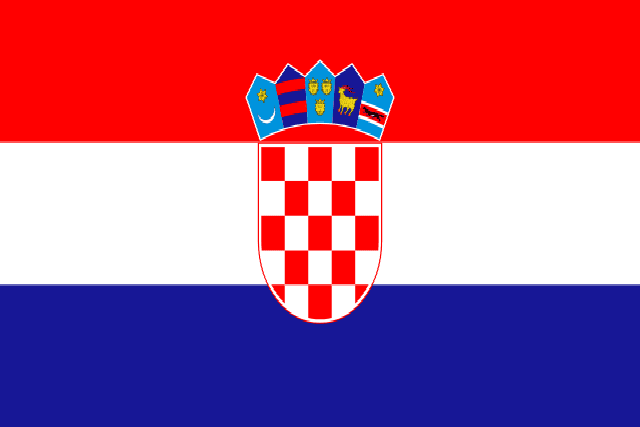
Country: Croatia
Country code: hr